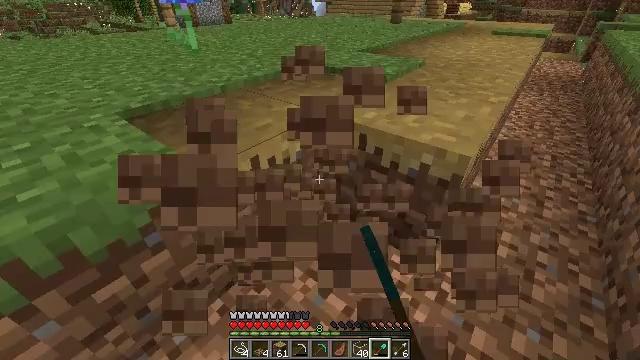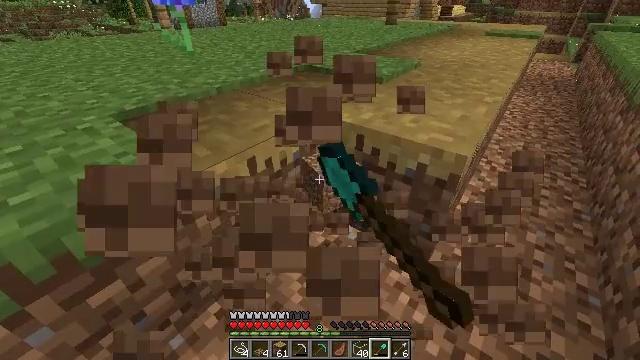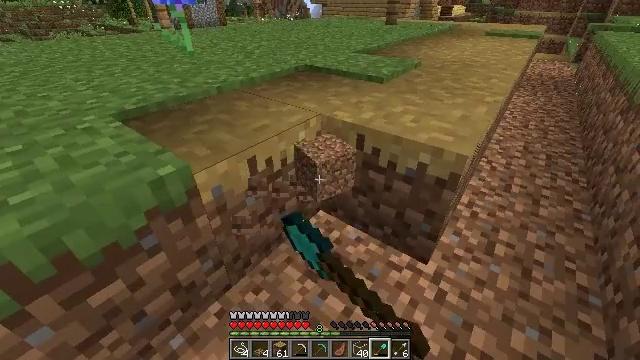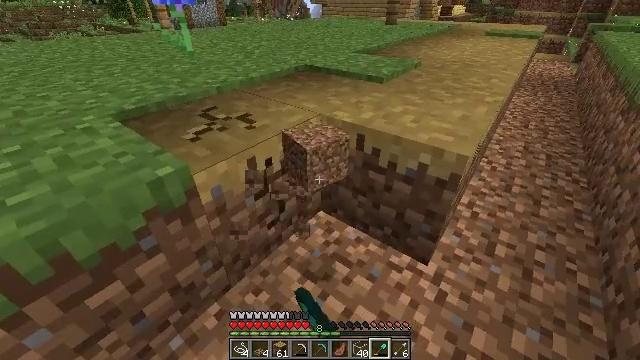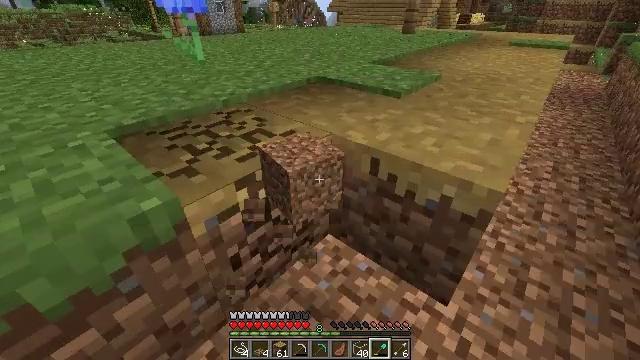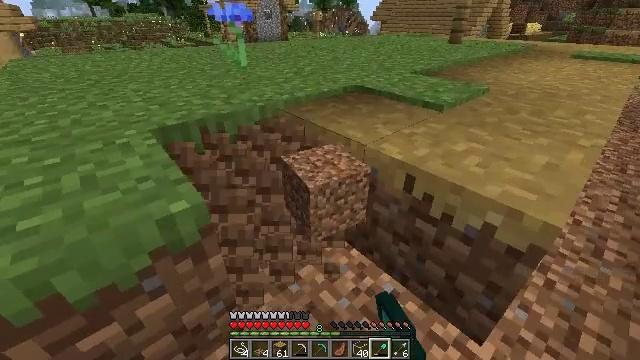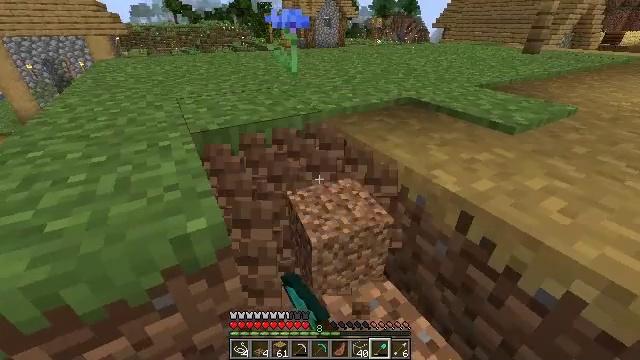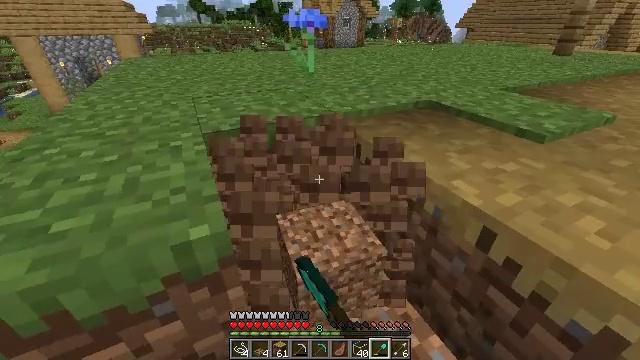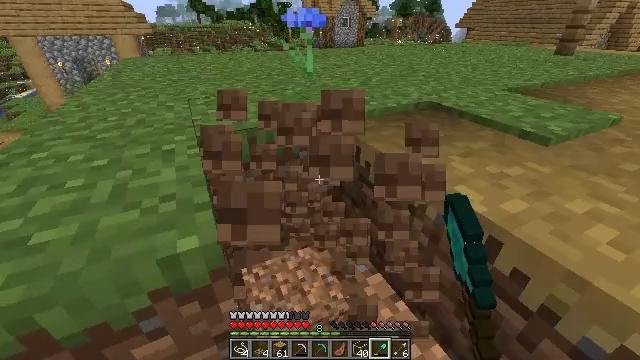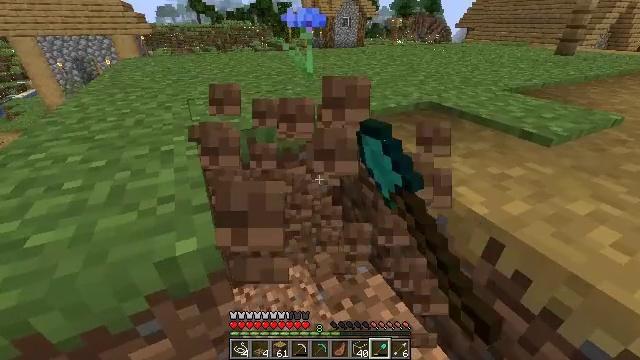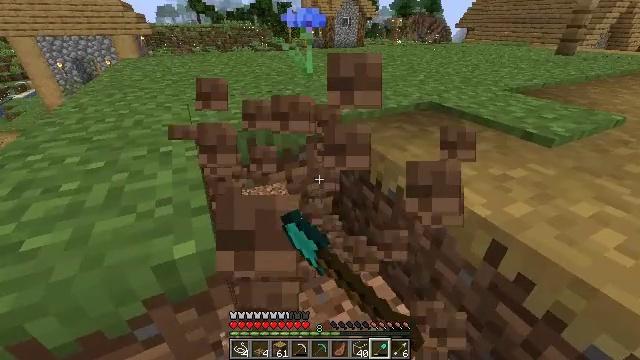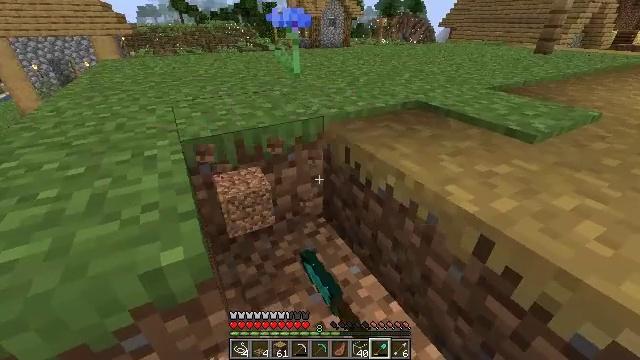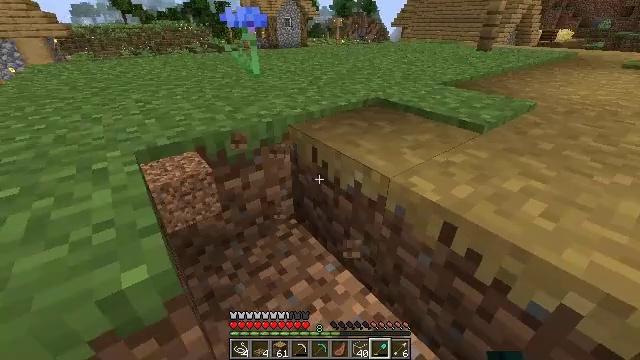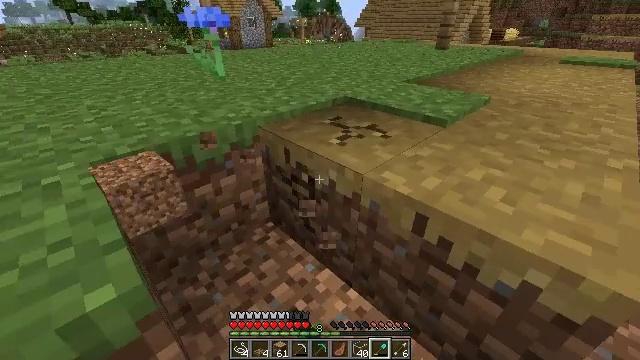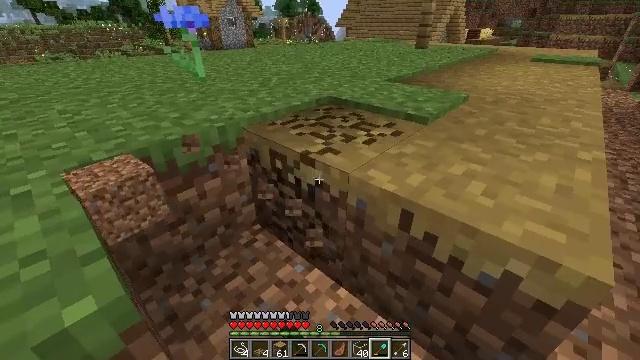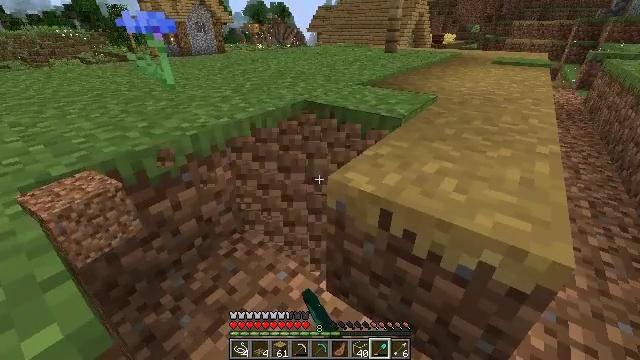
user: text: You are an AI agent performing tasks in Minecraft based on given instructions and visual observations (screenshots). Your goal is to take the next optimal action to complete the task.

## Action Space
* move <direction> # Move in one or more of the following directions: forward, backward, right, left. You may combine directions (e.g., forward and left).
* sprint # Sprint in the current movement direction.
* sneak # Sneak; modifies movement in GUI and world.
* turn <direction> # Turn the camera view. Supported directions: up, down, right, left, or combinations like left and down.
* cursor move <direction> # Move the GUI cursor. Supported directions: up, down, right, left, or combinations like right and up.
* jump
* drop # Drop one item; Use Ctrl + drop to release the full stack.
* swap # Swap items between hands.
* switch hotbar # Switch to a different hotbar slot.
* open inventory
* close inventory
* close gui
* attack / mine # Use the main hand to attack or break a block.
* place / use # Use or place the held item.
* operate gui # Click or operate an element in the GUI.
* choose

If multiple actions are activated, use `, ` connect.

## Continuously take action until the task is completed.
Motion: motion action
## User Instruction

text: Break the grass path to collect materials.
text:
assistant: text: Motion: attack / mine
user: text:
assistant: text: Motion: attack / mine
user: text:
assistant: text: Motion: move forward, attack / mine
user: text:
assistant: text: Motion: move forward, turn left and up, attack / mine
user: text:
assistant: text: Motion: move forward, turn left and up, attack / mine
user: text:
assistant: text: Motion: turn left and up, attack / mine
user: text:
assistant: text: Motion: turn left, attack / mine
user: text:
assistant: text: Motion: attack / mine
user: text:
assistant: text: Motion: attack / mine
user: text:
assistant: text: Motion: attack / mine
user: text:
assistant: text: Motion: turn right, attack / mine
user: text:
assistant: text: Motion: turn right, attack / mine
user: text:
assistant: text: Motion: turn right, attack / mine
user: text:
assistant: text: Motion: turn right, attack / mine
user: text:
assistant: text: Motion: turn right, attack / mine
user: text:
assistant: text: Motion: turn right, attack / mine
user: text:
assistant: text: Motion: attack / mine
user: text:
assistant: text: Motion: attack / mine
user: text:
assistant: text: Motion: attack / mine
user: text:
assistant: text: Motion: turn right, attack / mine
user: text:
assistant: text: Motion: turn right, attack / mine
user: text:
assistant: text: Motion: turn right, attack / mine
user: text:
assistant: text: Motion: turn right, attack / mine
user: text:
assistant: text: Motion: turn right, attack / mine
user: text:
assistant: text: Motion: attack / mine
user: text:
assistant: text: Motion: attack / mine
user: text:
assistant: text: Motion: attack / mine
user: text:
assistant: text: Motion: attack / mine
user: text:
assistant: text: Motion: move forward, turn right, attack / mine
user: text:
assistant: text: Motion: move forward, turn right and up, attack / mine